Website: macys
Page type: customer-info-address
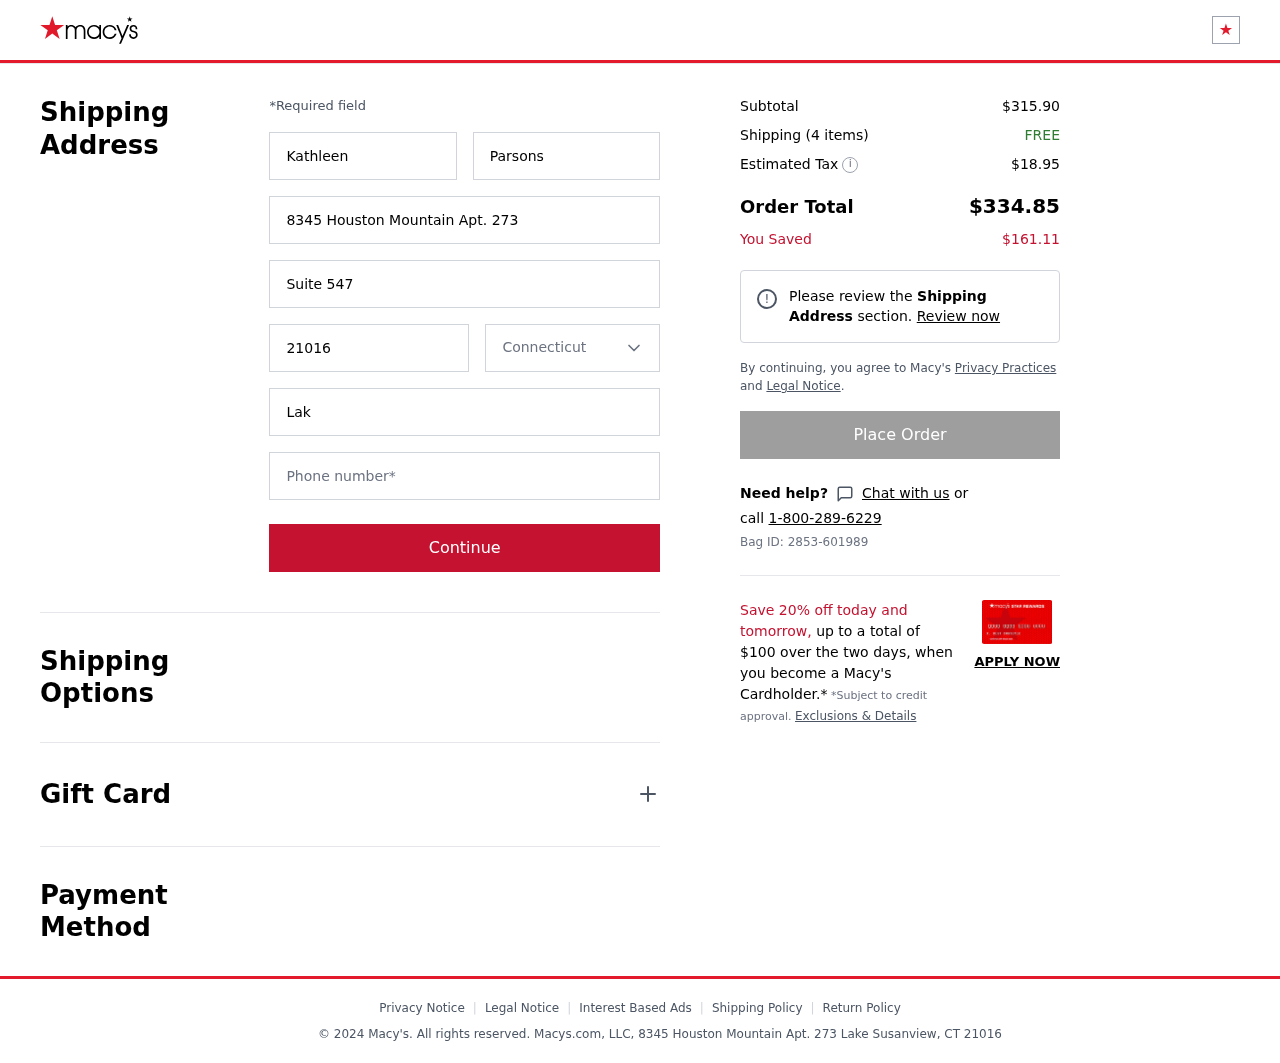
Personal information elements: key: PII_CITY
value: Lake Susanview
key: PII_FIRSTNAME
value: Kathleen
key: PII_LASTNAME
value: Parsons
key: PII_PHONE
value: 3686234948
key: PII_POSTCODE
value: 21016
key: PII_STATE
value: Connecticut
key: PII_STREET
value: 8345 Houston Mountain Apt. 273
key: PII_STREET2
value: Suite 547
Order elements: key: ORDER_SUBTOTAL
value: $315.90
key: ORDER_NUM_ITEMS
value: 4
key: ORDER_SHIPPING_COST
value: FREE
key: ORDER_TAX
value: $18.95
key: ORDER_TOTAL
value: $334.85
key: ORDER_SAVINGS
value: $161.11
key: ORDER_BAG_ID
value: Bag ID: 2853-601989